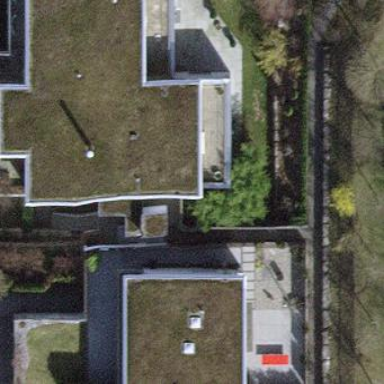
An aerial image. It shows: House with flat roof.